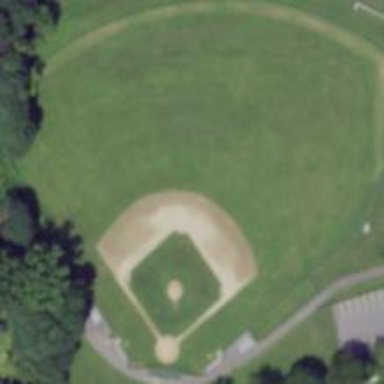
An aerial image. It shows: Baseball pitch for leisure land.